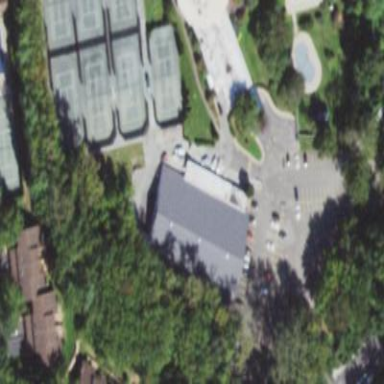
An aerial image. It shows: Retail building.